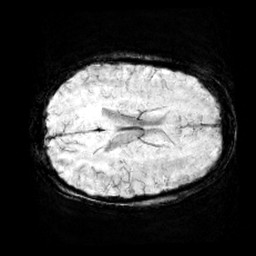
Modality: minIP
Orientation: axial
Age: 10
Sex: male
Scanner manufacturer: siemens
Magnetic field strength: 3 T
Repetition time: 0.027 s
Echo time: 0.02 s